Question: I want to hide wordpress "please notify the site administrator" message from Dashboard.

The message is:
'''
WordPress 3.5.1 is available! Please notify the site administrator.
'''
HTML Code:
'''
<div class="update-nag"><a href="http://codex.wordpress.org/Version_3.5.1">WordPress 3.5.1</a> is available! Please notify the site administrator.</div>
'''
So, i have added a css like this to hide the message but the this is not working!Here is the css:
'''
.update-nag{
display: none;}
'''
Any idea?
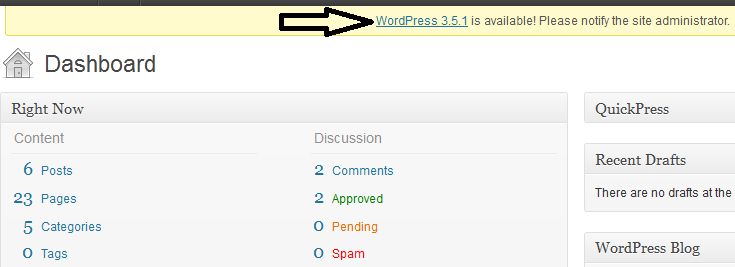
Answer: you can sue this module found from <URL> enable the module, will do the job:
<URL>